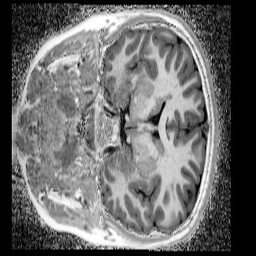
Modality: UNIT1_denoised
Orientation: coronal
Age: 12
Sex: male
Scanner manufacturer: siemens
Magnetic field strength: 3 T
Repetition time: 4 s
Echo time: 0.00299 s